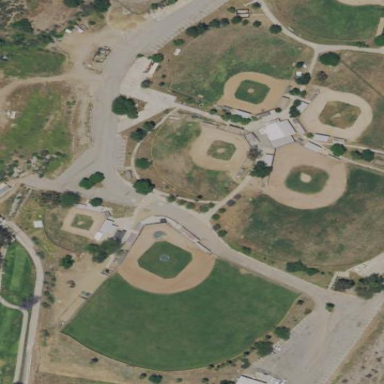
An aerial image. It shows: Baseball pitch for leisure land activities.